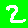
Digit: 2